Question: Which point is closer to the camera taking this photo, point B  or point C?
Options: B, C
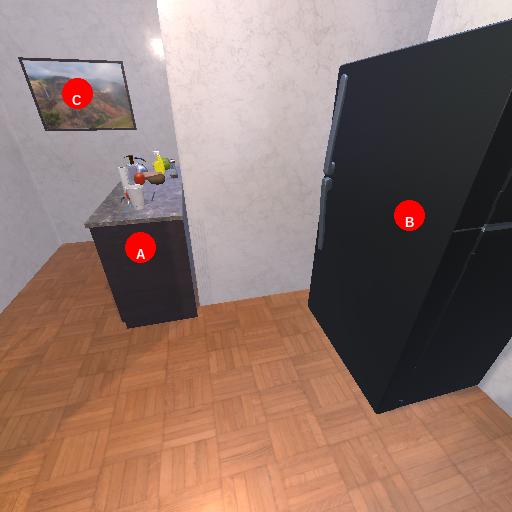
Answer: B